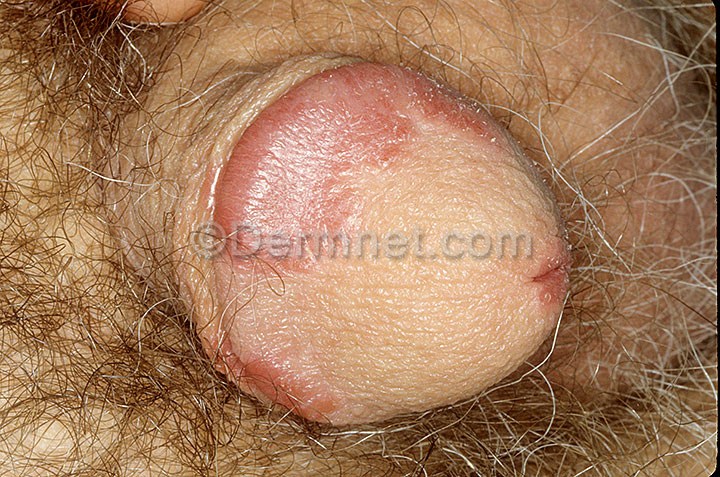
Disease: Psoriasis pictures Lichen Planus and related diseases